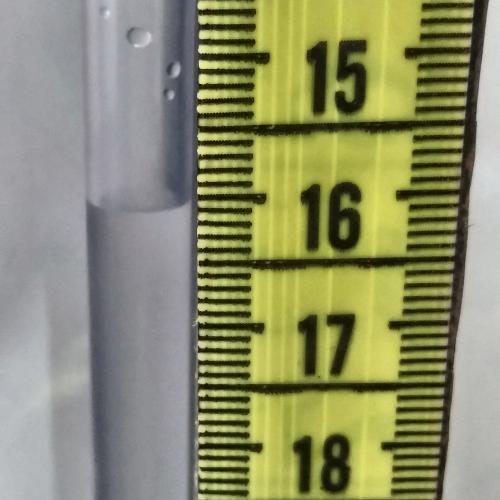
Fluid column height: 16.0 cm